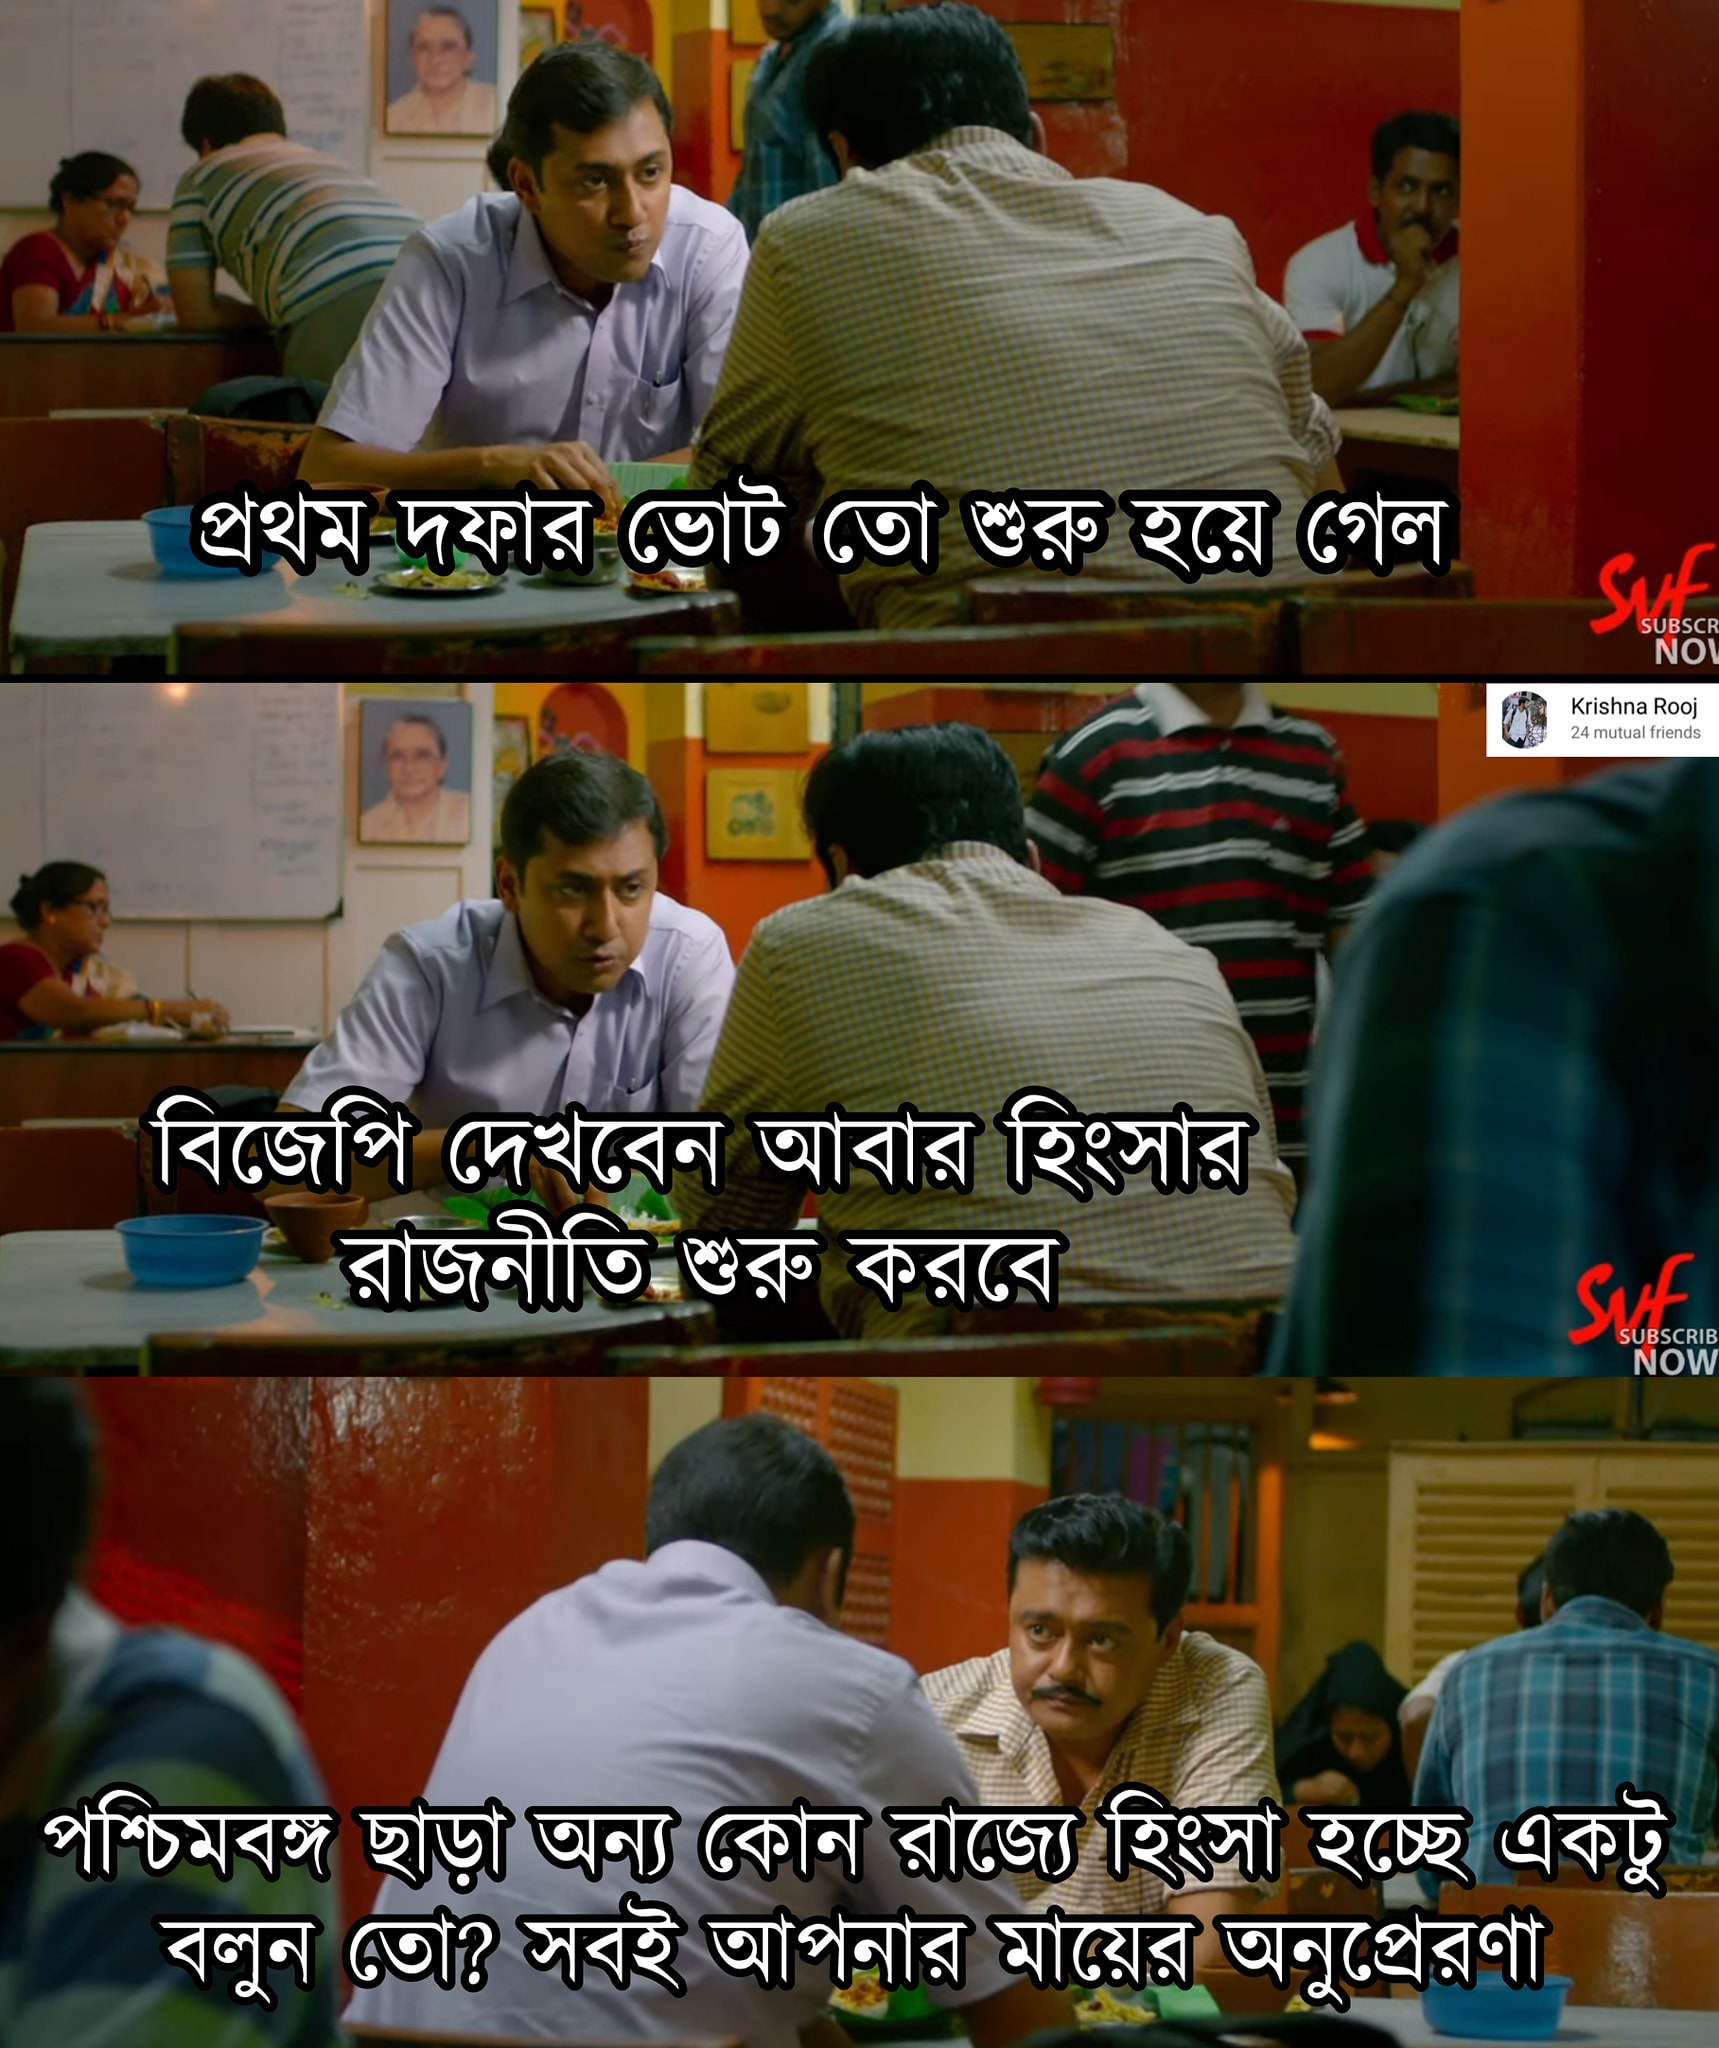
Text: প্রথম দফার ভোট তো শুরু হয়ে গেল বিজেপি দেখবেন আবার হিংসার রাজনীতি শুরু করবে পশ্চিমবঙ্গ ছাড়া অন্য কোন রাজ্যে হিংসা হচ্ছে একটু বলুন তে সবই আপনার মায়ের অনুপ্রেরণা
Label: Hate
Hate category: Political
Targeted group: Organization